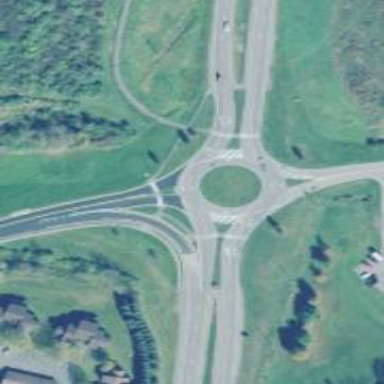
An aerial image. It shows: Tertiary road leading to roundabout.